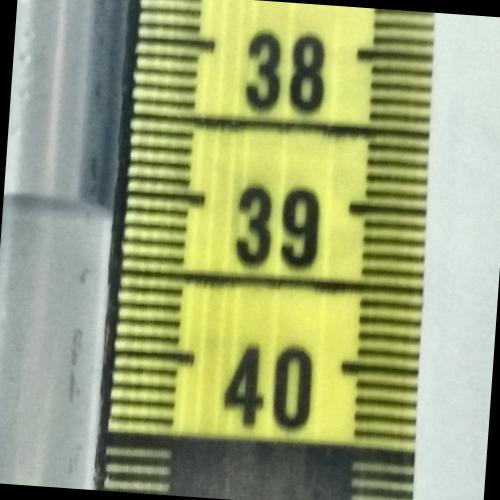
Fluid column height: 39.1 cm